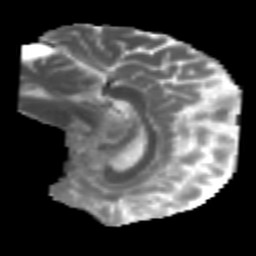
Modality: MD
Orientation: sagittal
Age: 35
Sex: male
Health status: healthy
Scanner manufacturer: philips
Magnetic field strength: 3 T
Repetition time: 10.02 s
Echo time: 0.07044 s